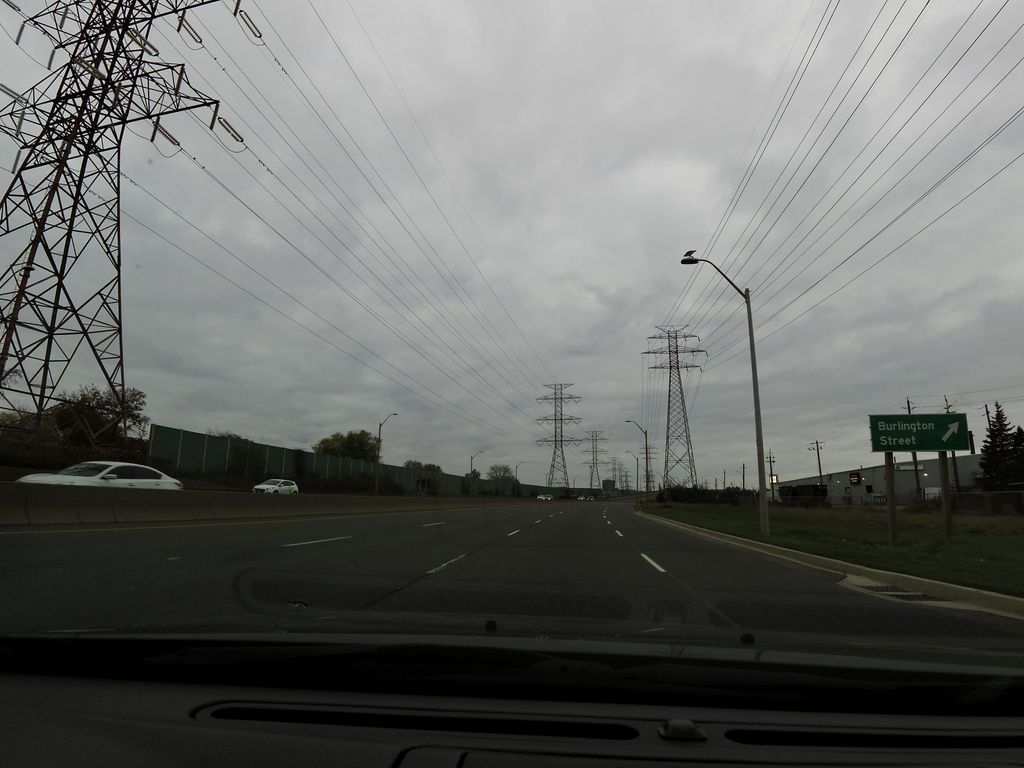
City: hamilton